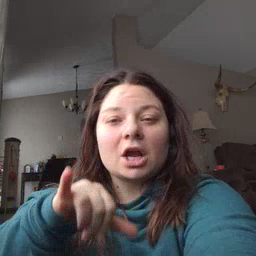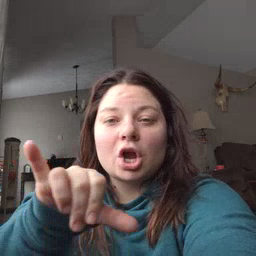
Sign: backyard